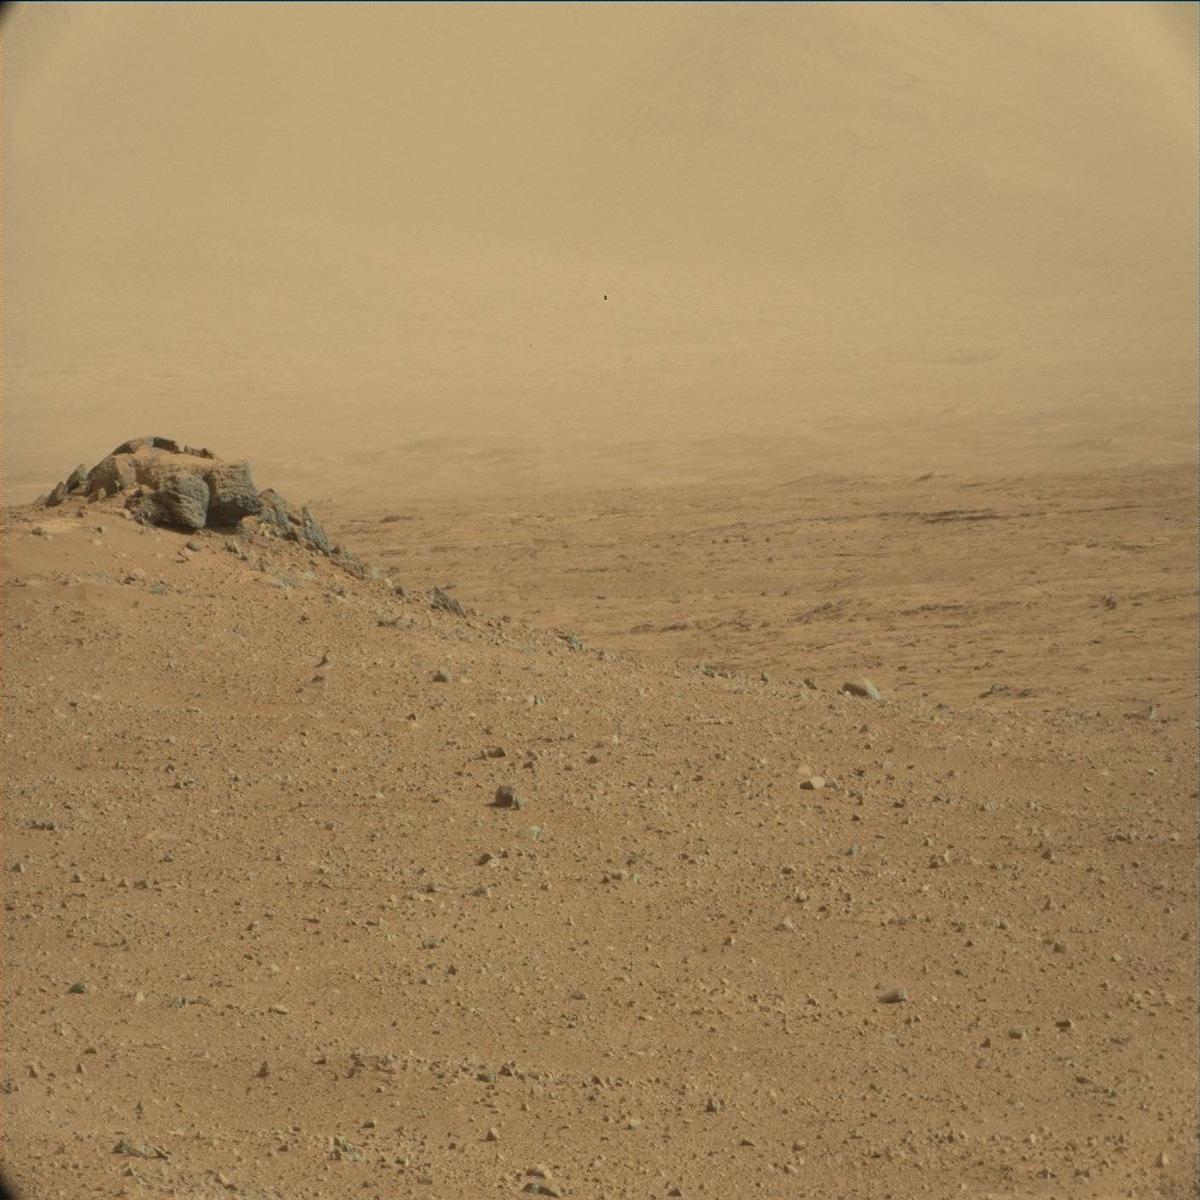
Terrain classes present: Ridge, Rock, Sand / Soil